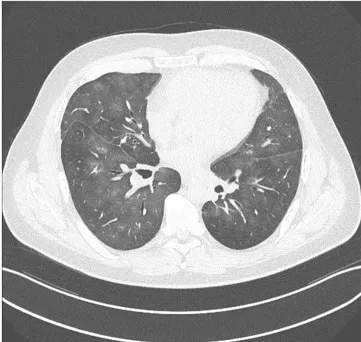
(A) immunotherapy related pneumonitis after four cycles of ipilimumab and nivolumab.
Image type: radiology (ct)